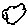
Label: cloud